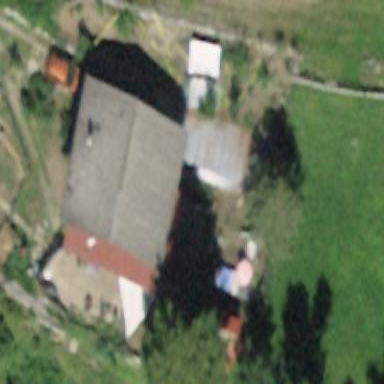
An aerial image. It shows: Gabled roofed house.